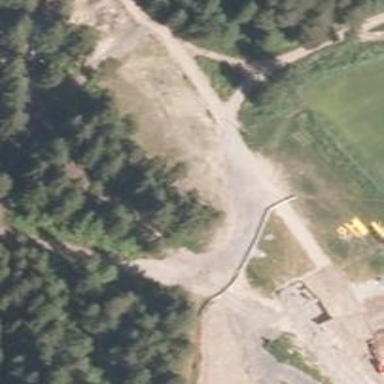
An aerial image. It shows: Advanced nordic ski track with grade2 tracktype. The track is groomed for classic skiing and skating.